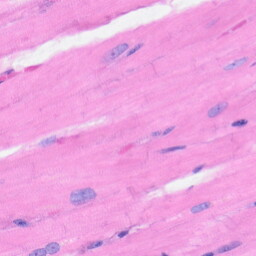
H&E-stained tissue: Heart